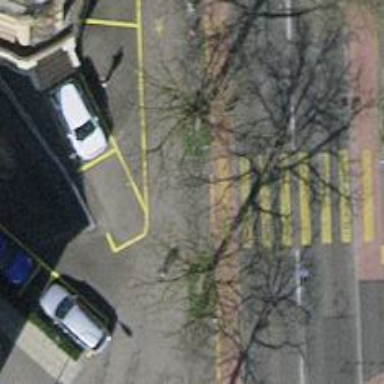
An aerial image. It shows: Asphalt cycleway with asphalt footway and sidewalk.